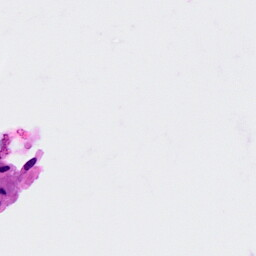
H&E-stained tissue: Cervix